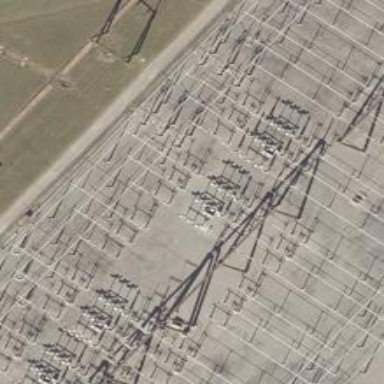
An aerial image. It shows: Switch used for power control.